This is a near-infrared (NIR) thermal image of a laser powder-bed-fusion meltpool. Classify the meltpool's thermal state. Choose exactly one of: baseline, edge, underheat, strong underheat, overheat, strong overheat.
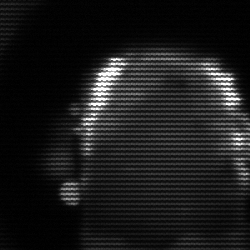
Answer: baseline